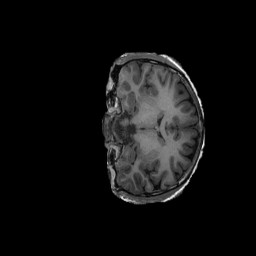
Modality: T1w
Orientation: coronal
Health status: ill
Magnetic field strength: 3 T